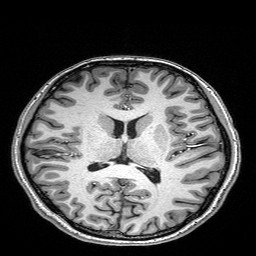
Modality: T1w
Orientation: coronal